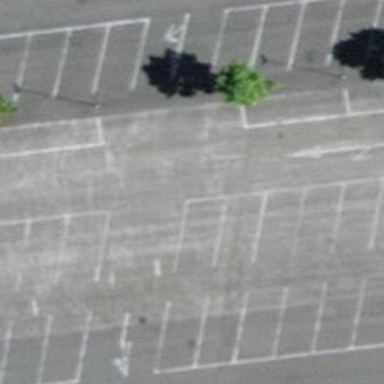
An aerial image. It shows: Parking aisle designated as service road.